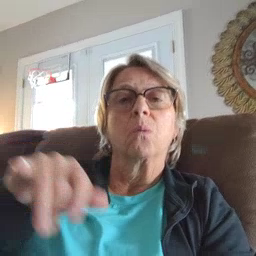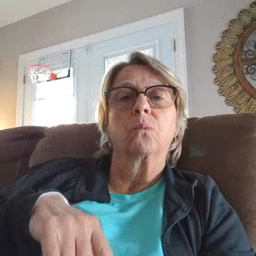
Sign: yellow